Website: macys
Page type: billing-address
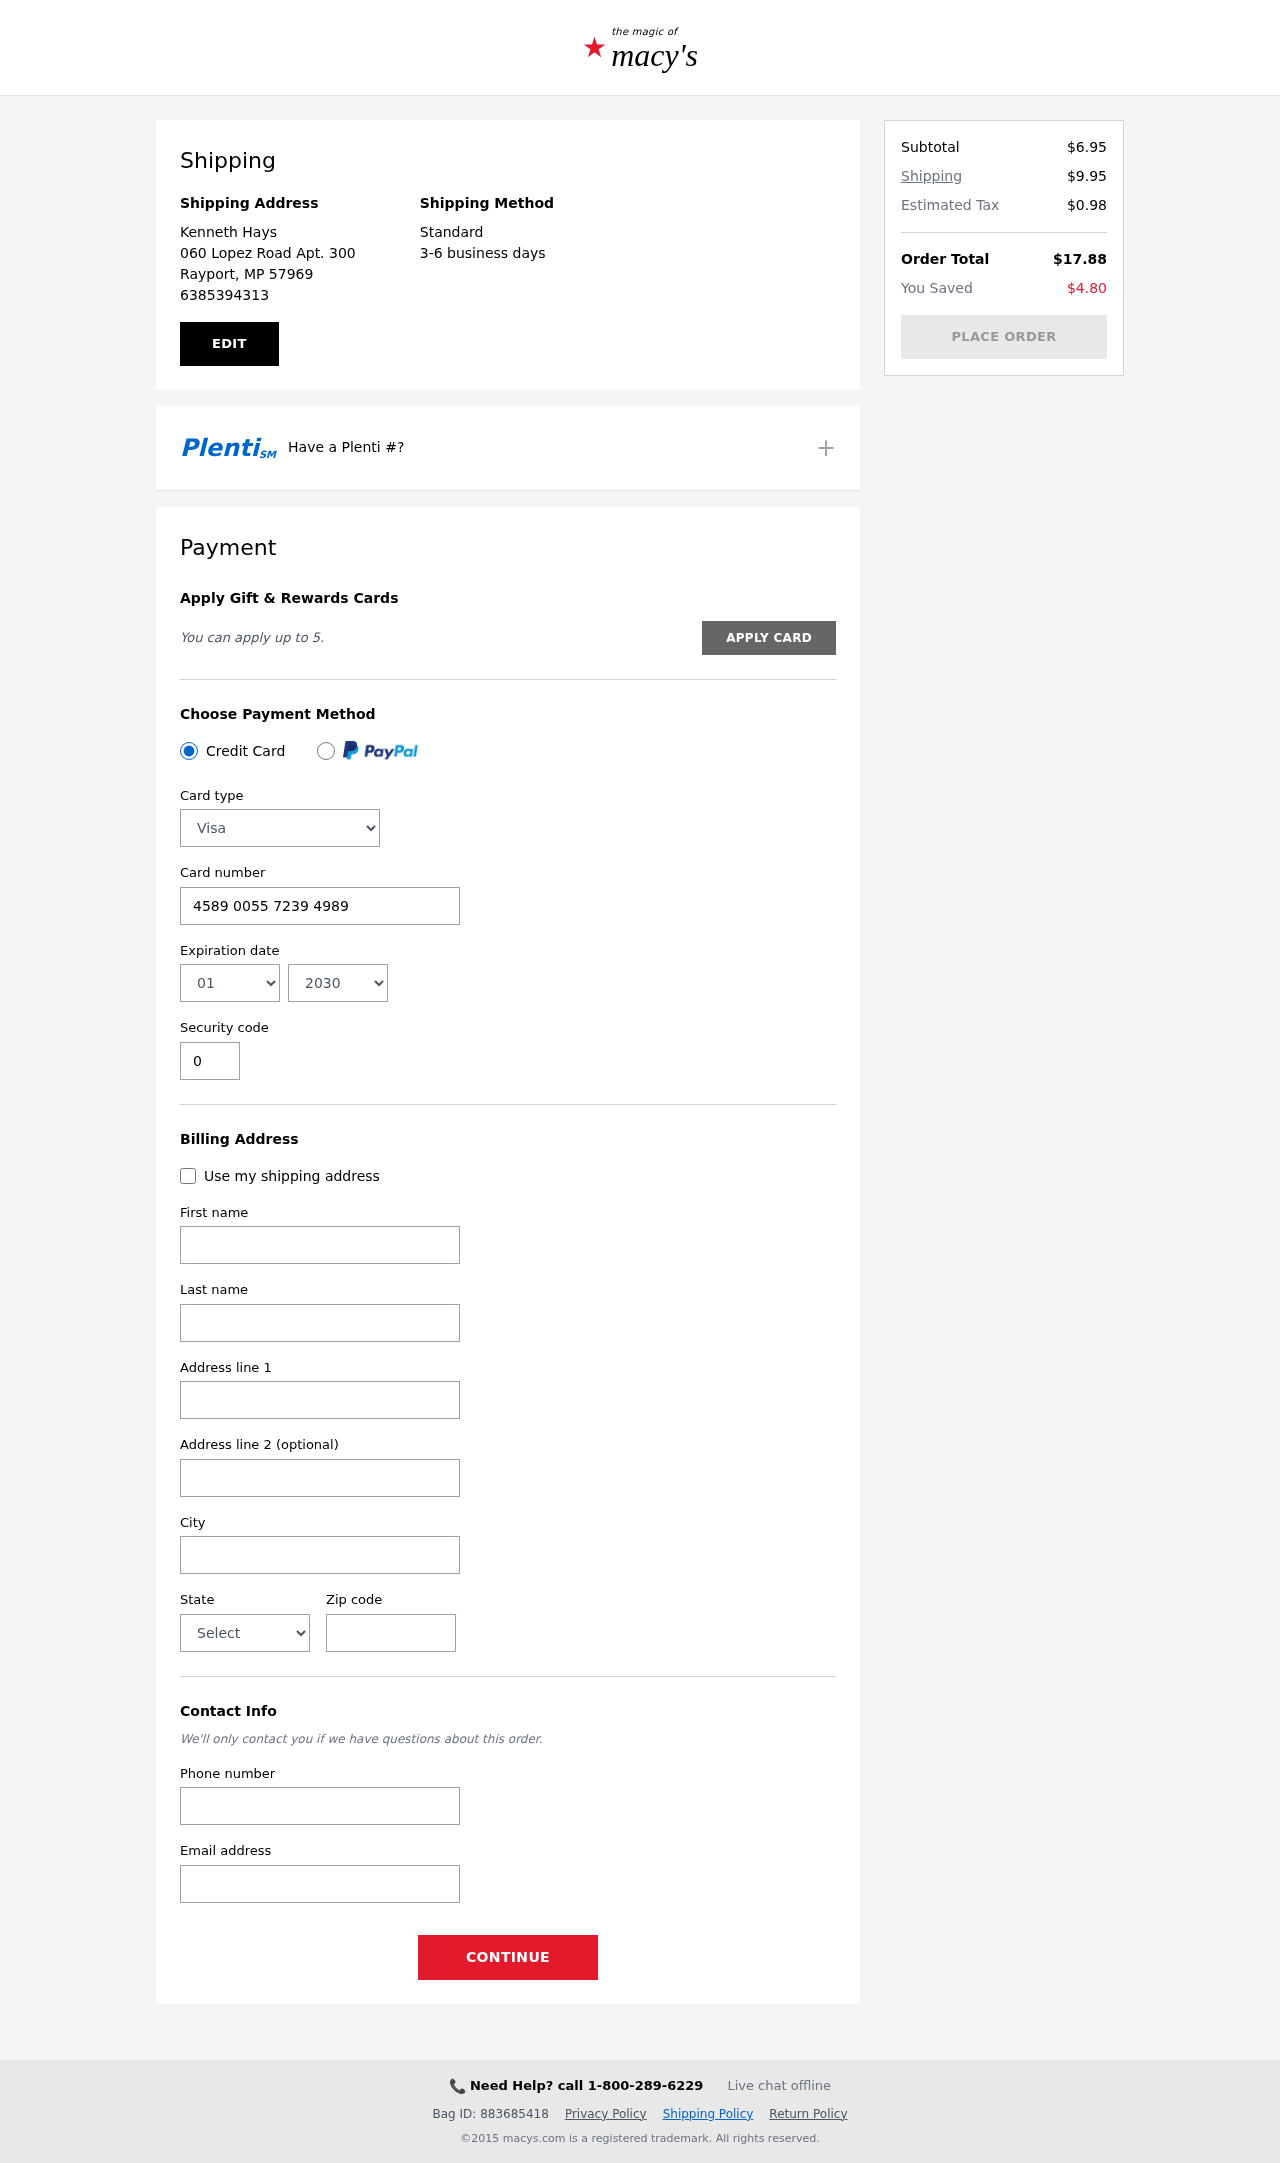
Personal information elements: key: PII_CARD_CVV
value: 006
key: PII_CARD_EXPIRY_MONTH
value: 01
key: PII_CARD_EXPIRY_YEAR
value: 30
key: PII_CARD_NUMBER
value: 4589 0055 7239 4989
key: PII_CARD_TYPE
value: Visa
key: PII_CITY
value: Rayport
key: PII_CITY_STATE_ZIP
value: Rayport, MP 57969
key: PII_EMAIL
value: khays@yahoo.com
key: PII_FIRSTNAME
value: Kenneth
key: PII_FULLNAME
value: Kenneth Hays
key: PII_LASTNAME
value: Hays
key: PII_PHONE
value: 6385394313
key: PII_POSTCODE
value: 57969
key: PII_STATE
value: MP
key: PII_STREET
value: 060 Lopez Road Apt. 300
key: PII_STREET2
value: Apt. 644
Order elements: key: ORDER_SUBTOTAL
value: $6.95
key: ORDER_SHIPPING_COST
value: $9.95
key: ORDER_TAX
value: $0.98
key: ORDER_TOTAL
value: $17.88
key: ORDER_SAVINGS
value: $4.80